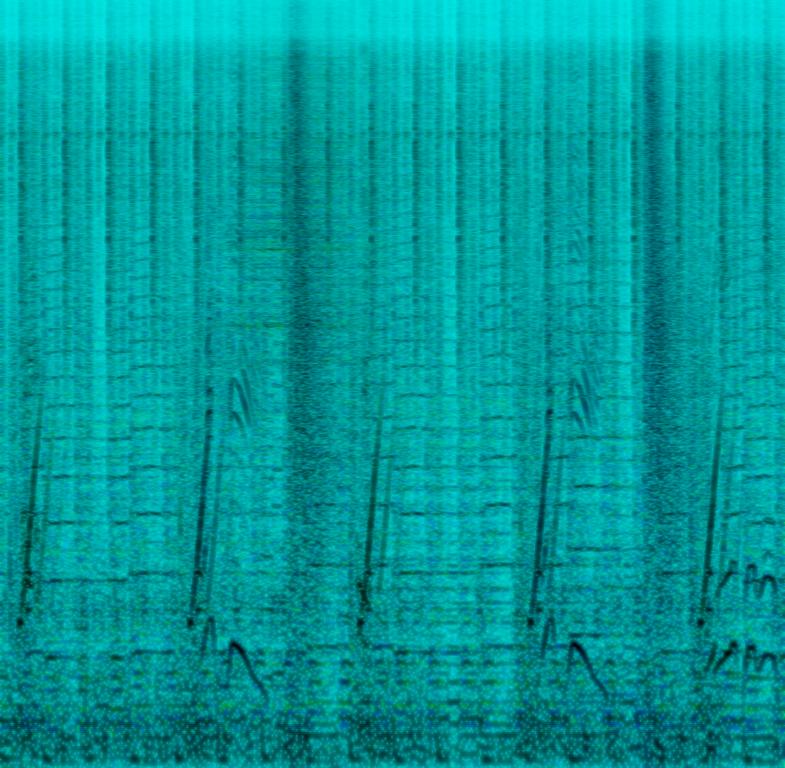
The song is an instrumental. The song is medium fast tempo with keyboard accompaniment, steady drumming rhythm, whopping sounds, strong bass line, and string synth harmony. The song is exciting and suspenseful. The song is a video arcade game soundtrack with average quality audio.